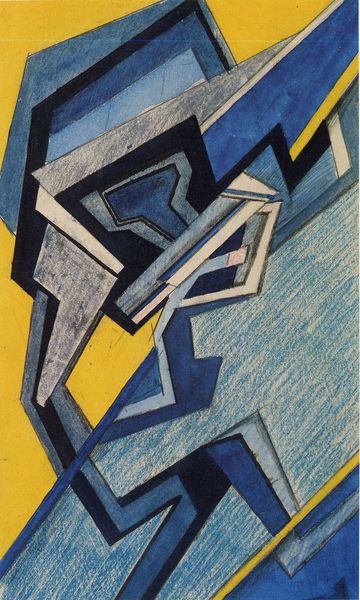
Titel: Vorticist Composition with Figure in Blue and Yellow
Künstler: Helen Saunders
Standort: London
Institution: Tate Gallery
Schlagwörter: blau, weiß, gelb, komposition, schwarz, zeichnung, muster, spitze, spitzen, hellblau, ecke, abstrakt, modern, formen, grafik, graphik, linien, treppe, treppen, blue, dunkelblau, yellow, striche, abstraktion, kurven, rechteck, linie, form, schraffur, schraffuren, grafisch, graphisch, ecken, kurve, diagonal, zacken, zickzack, treppenhaus, drawing, geometrie, abstract, buntstift, buntstifte, pencil, cubism, zacke, ecen, schorksel, 20th century, culture, popular, street art, graffito